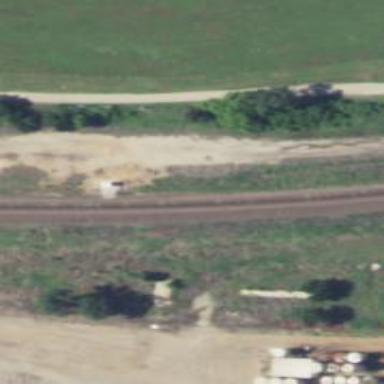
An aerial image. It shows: Railway siding with rails.